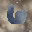
Label: 6